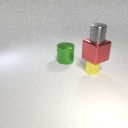
large red metal cube below small gray metal cylinder